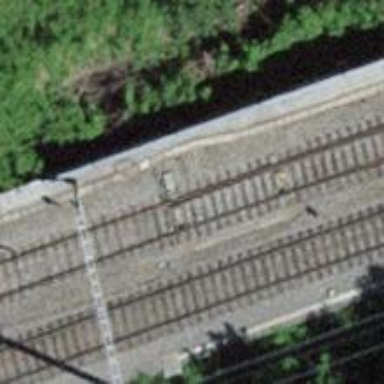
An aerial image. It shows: Railway switch.